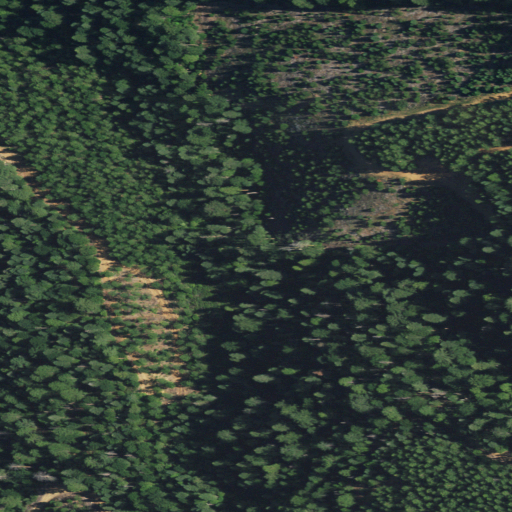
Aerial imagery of valley in California named Ballard Ravine containing evergreen forest and open development